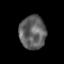
Tissue: lung
Cell type: T cells
Senescence score: 0.1988
Nuclear area (px): 865
Mean DAPI intensity: 96.569